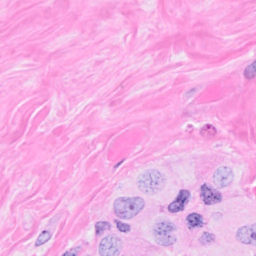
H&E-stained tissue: Breast